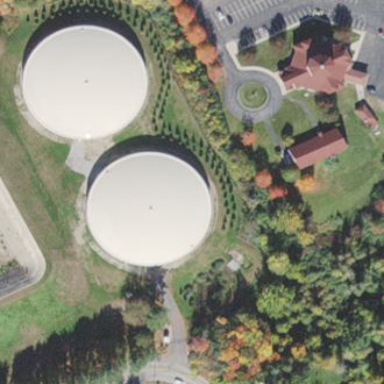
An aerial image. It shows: Building with water storage tank inside.